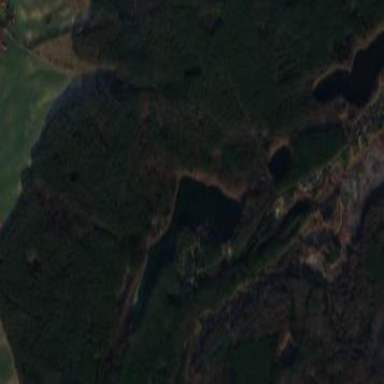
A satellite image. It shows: Serene lake.